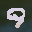
Label: 9